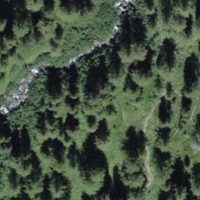
EUNIS habitat code: 41
Species observed at this site:
Vaccinium myrtillus
Neottia cordata
Arnica montana